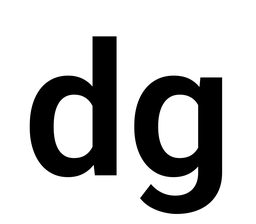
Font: Roboto_SemiBold